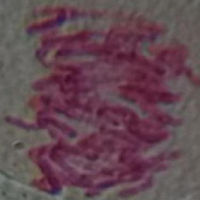
Label: metaphase